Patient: sex M, age 57
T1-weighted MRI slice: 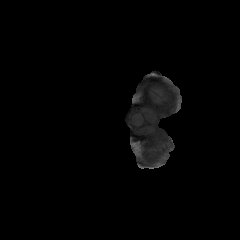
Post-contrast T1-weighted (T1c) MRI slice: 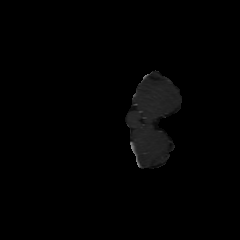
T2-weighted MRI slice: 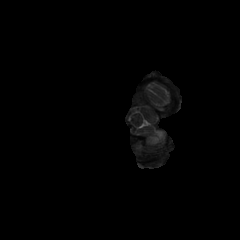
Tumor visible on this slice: no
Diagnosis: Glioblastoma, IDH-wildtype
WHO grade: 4